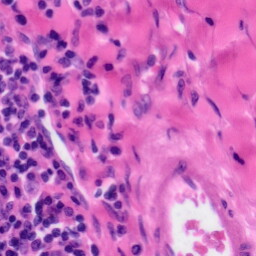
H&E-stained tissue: Tonsil